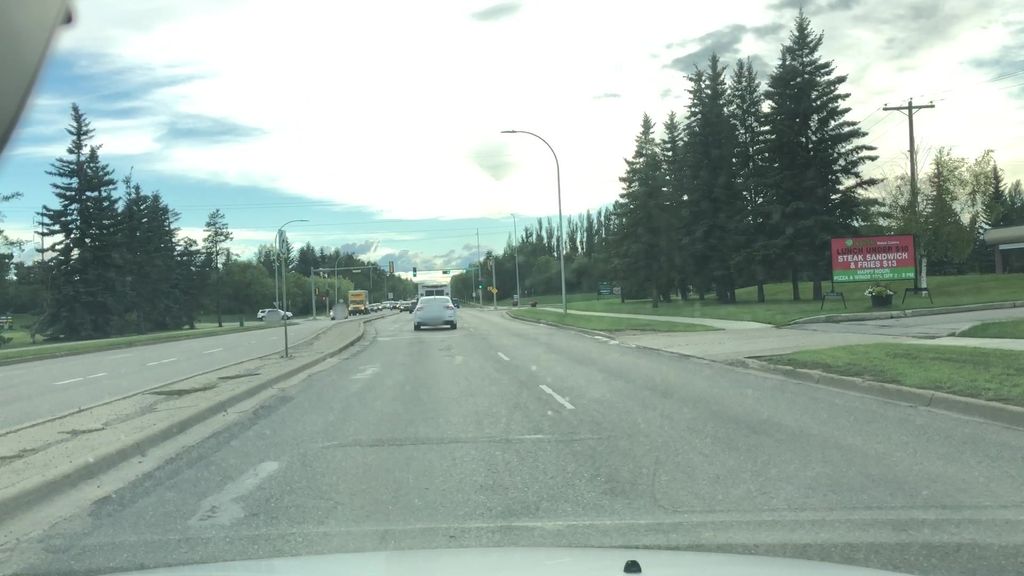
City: edmonton